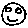
Label: smiley face